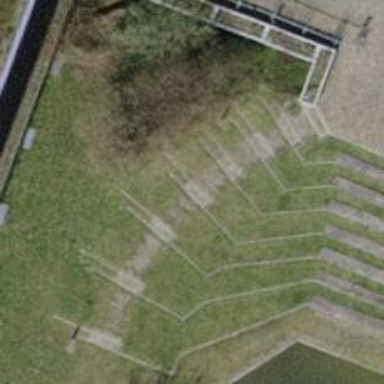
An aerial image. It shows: Steps made of paving stones.